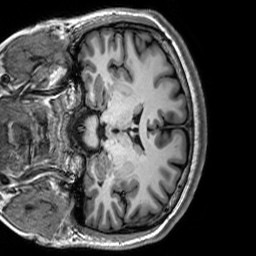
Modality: T1w
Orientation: coronal
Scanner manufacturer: siemens
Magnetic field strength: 3 T
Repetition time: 2.3 s
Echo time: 0.00302 s